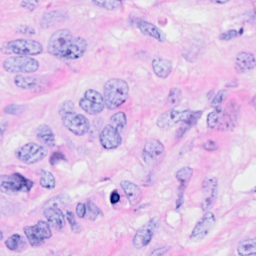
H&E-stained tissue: Breast